高一 · 立体几何学
如图所示是一个几何体的三视图, 则这个几何体外接球的体积为 ( )

正视图

诲视图
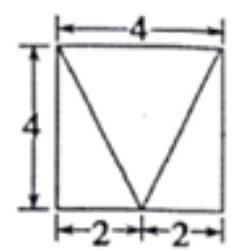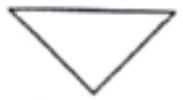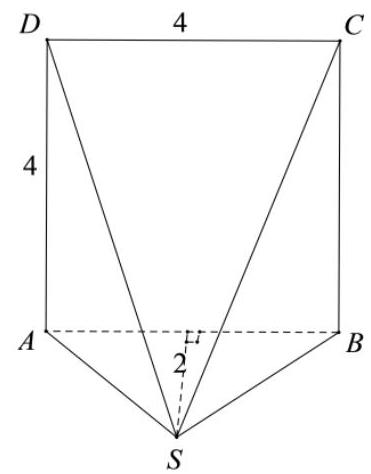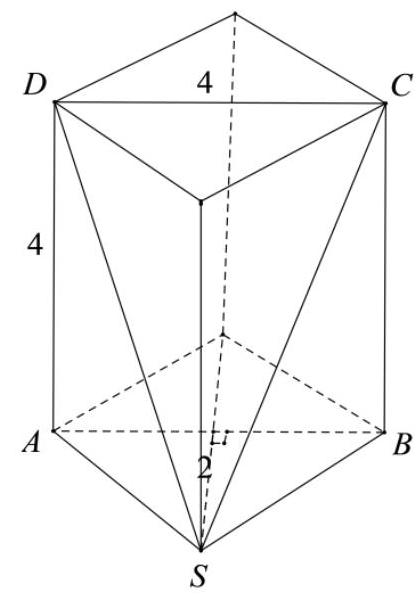
$\frac{8 \sqrt{2} \pi}{3}$
B. $\frac{16 \sqrt{2} \pi}{3}$
C. $\frac{64 \sqrt{2} \pi}{3}$
D. $\frac{32 \sqrt{2} \pi}{3}$
答案: C
解析: 【分析】

将三视图还原为空间几何体, 根据几何关系再补全为棱柱, 其四棱雉的外接球即为棱柱的外接球. 由长方体的对角线为球的直径, 即可由勾股定理求得球的半径, 进而得球的体积.

【详解】

由三视图可知此几何体为一横放的四棱雉，如下图所示：

其底为边长为 4 的正方形，高为 2 ,

其中平面 $S A B \perp$ 平面 $A B C D$,

可知 $S A=S B=2 \sqrt{2}$,

故可补全为以 $D A, S A, S B$ 为棱的长方体，如下图所示:

设四棱雉的外接球的半径为 $R$,

故 $2 R=\sqrt{D A^{2}+S A^{2}+S B^{2}}=\sqrt{32}=4 \sqrt{2}$,

$\therefore R=2 \sqrt{2}$,

$\therefore V_{\text {球 }}=\frac{4}{3} \pi R^{3}=\frac{4}{3} \times \pi \times 16 \sqrt{2}=\frac{64 \sqrt{2} \pi}{3}$.

故选: C.

【点睛】

本题考查了三视图还原空间几何体的应用, 棱锥补全为棱柱的应用, 棱柱外接球的性质及球的体积求法, 属于中档题.